Question: What is a good way (both code-wise and performance-wise) to test if two shapes drawn by svg 'path' is intersecting? I am doing this in d3 and is using the "cardinal-closed" <URL>
More specifically, I am creating convex hulls (more complex than in the image), and I want to merge hulls if they overlap. It is easy to do if I use a "linear-closed" interpolation, because then I can use the vertices to calculate intersections, but the "cardinal-closed" interpolation looks better where I use it.
'''
var v1 = [[100,100],[200,100],[200,200],[100,200]],
v2 = [[210,100],[310,100],[310,200],[210,200]];
var hull1 = d3.geom.hull(v1),
hull2 = d3.geom.hull(v2);
var svg = d3.select("#foo")
.append("svg");
var line = d3.svg.line()
.interpolate("cardinal-closed")
.x(function(d) {return d[0];})
.y(function(d) {return d[1];});
svg.append("path")
.attr("d", line(hull1));
svg.append("path")
.attr("d", line(hull2));
'''

Here is a <URL>.
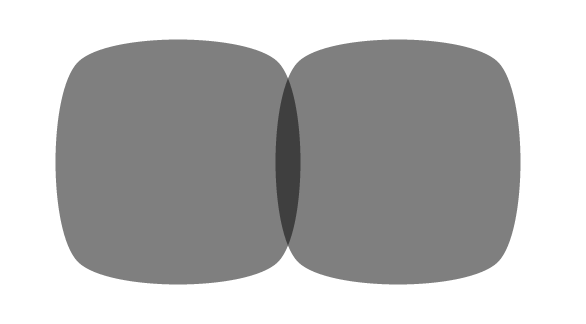
Answer: As @Phrogz said you should probably use the <URL>